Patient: sex M, age 45
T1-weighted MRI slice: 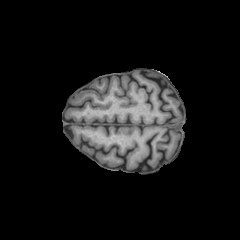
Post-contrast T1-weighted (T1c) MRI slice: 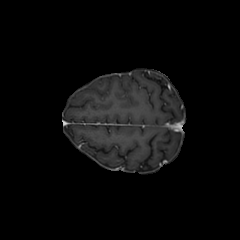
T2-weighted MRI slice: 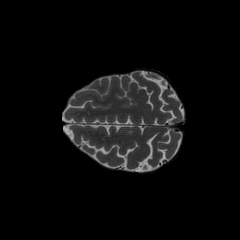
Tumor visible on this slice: no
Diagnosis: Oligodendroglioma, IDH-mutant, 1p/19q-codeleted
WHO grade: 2